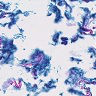
Metastatic tissue present: no